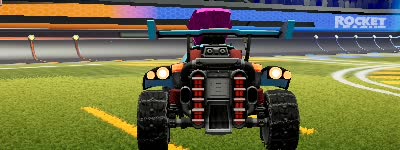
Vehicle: octane